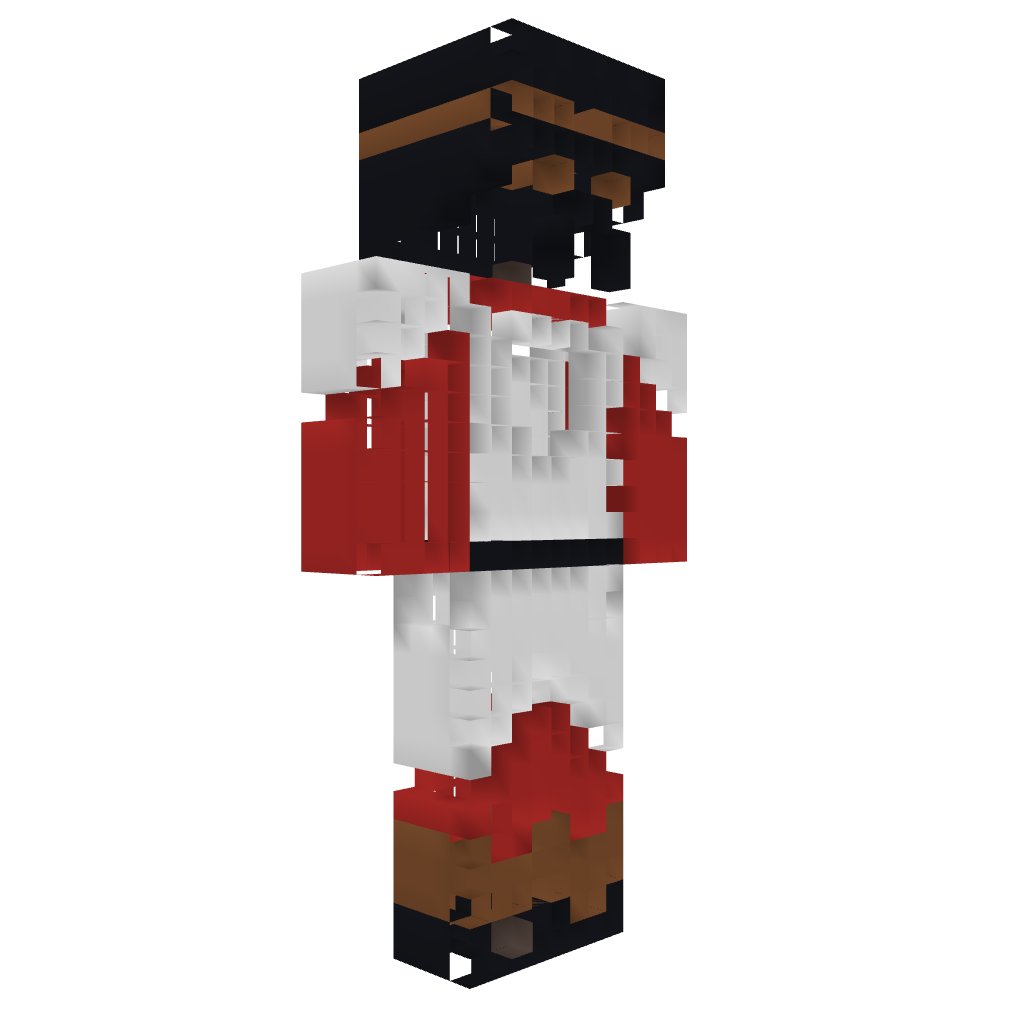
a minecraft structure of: Mongol Statue